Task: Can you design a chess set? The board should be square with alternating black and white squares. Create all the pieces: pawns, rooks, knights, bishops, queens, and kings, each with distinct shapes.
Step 3383:
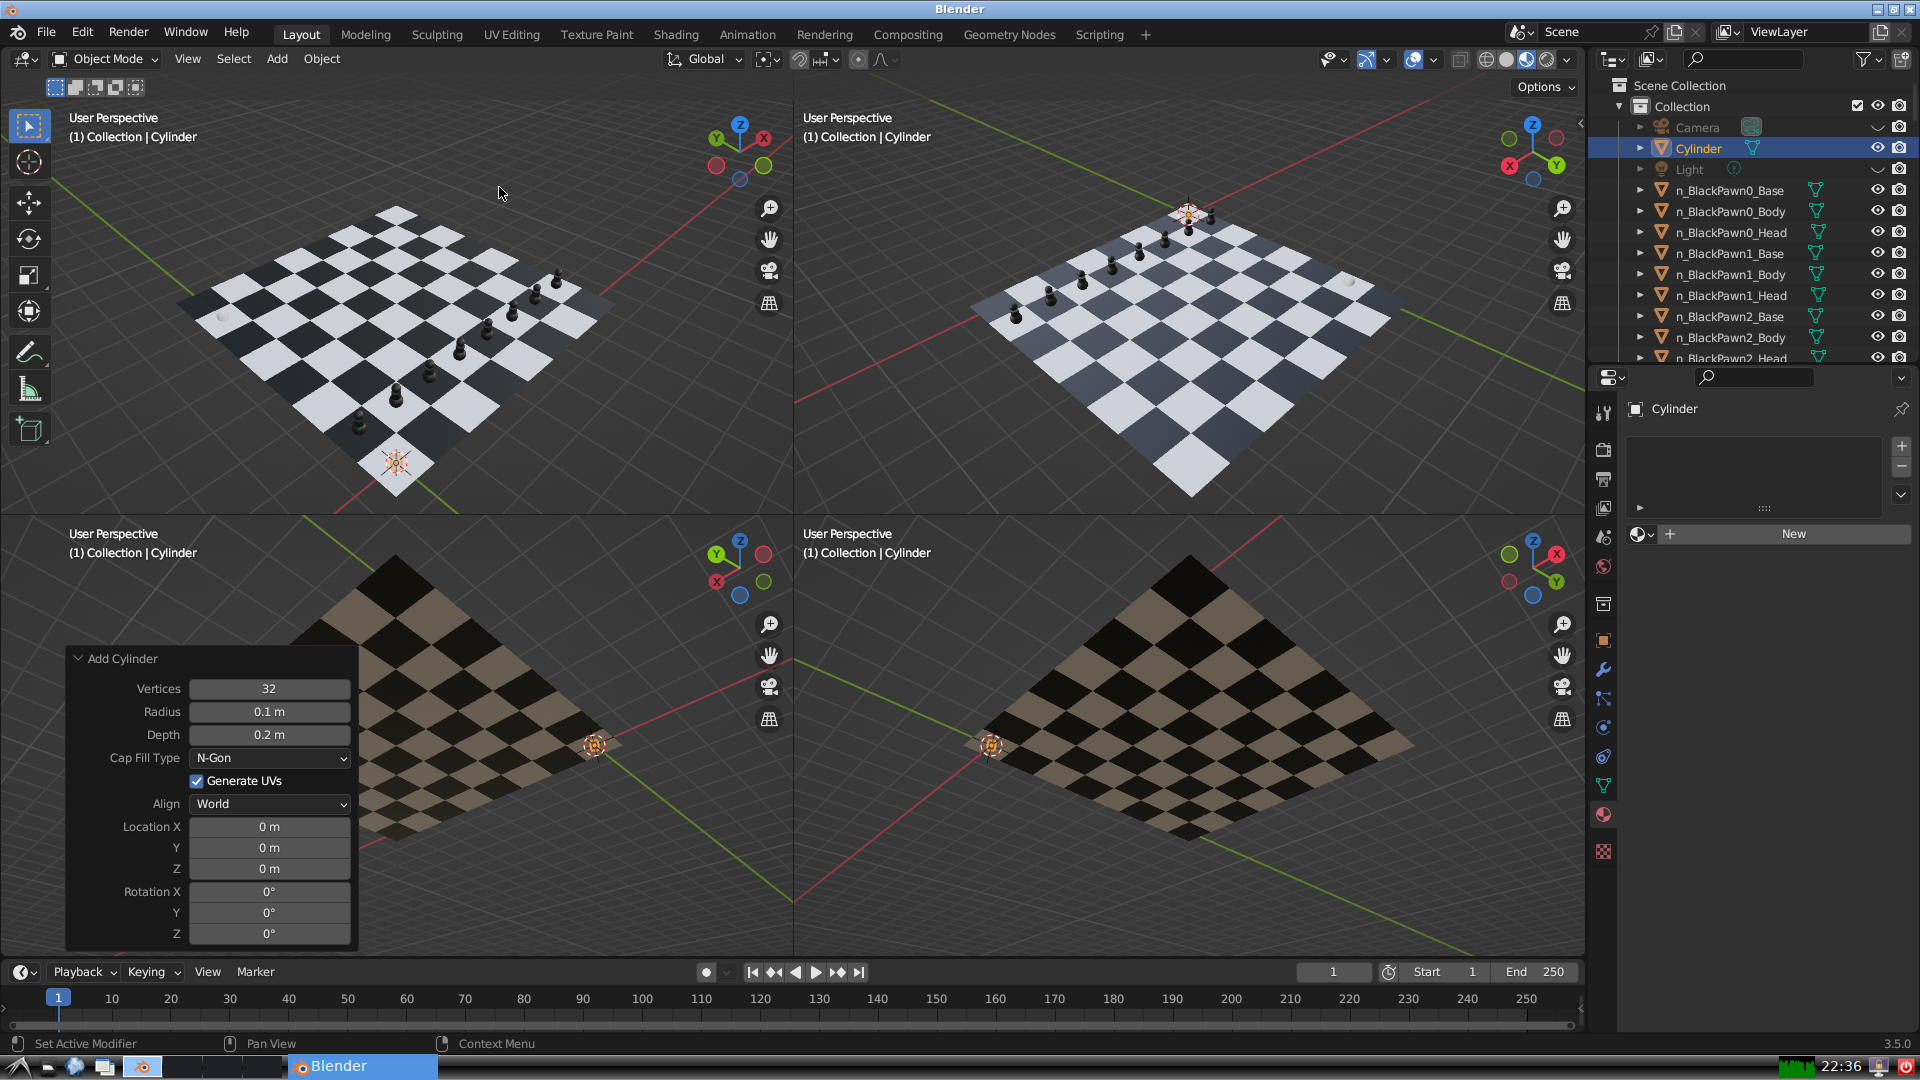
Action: {"mouse_move": [270, 708]}